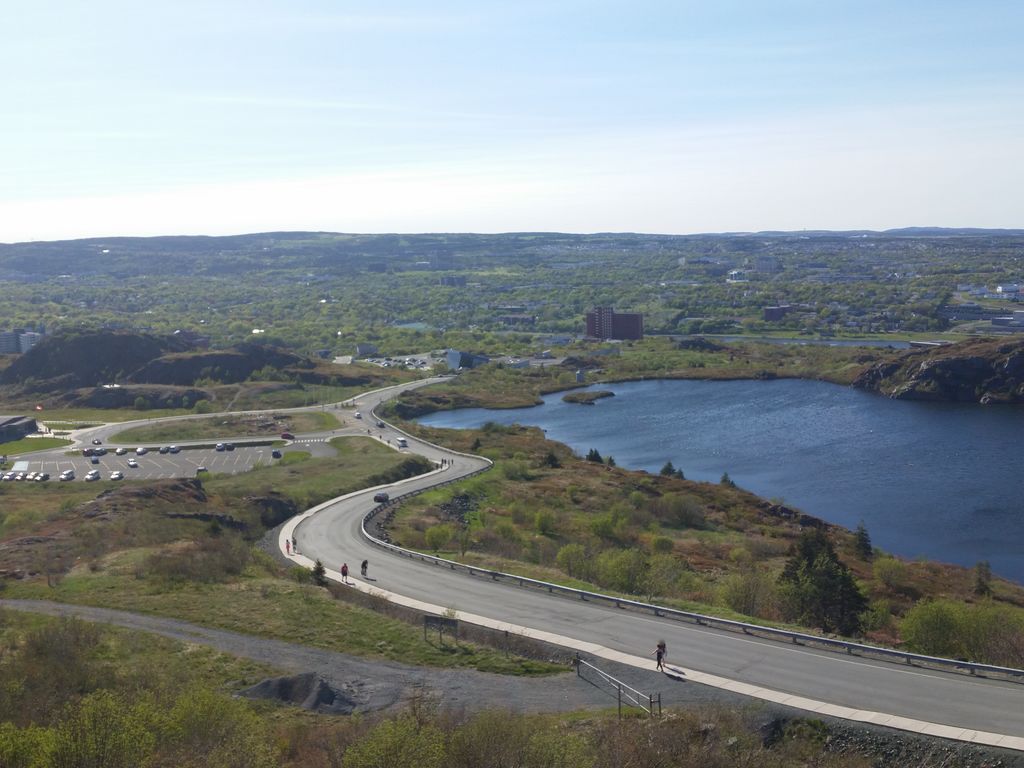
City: st_johns